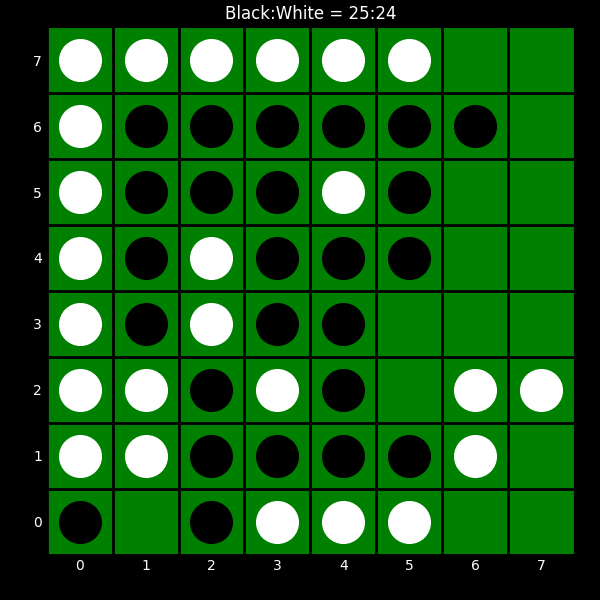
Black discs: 25
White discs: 24